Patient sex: M
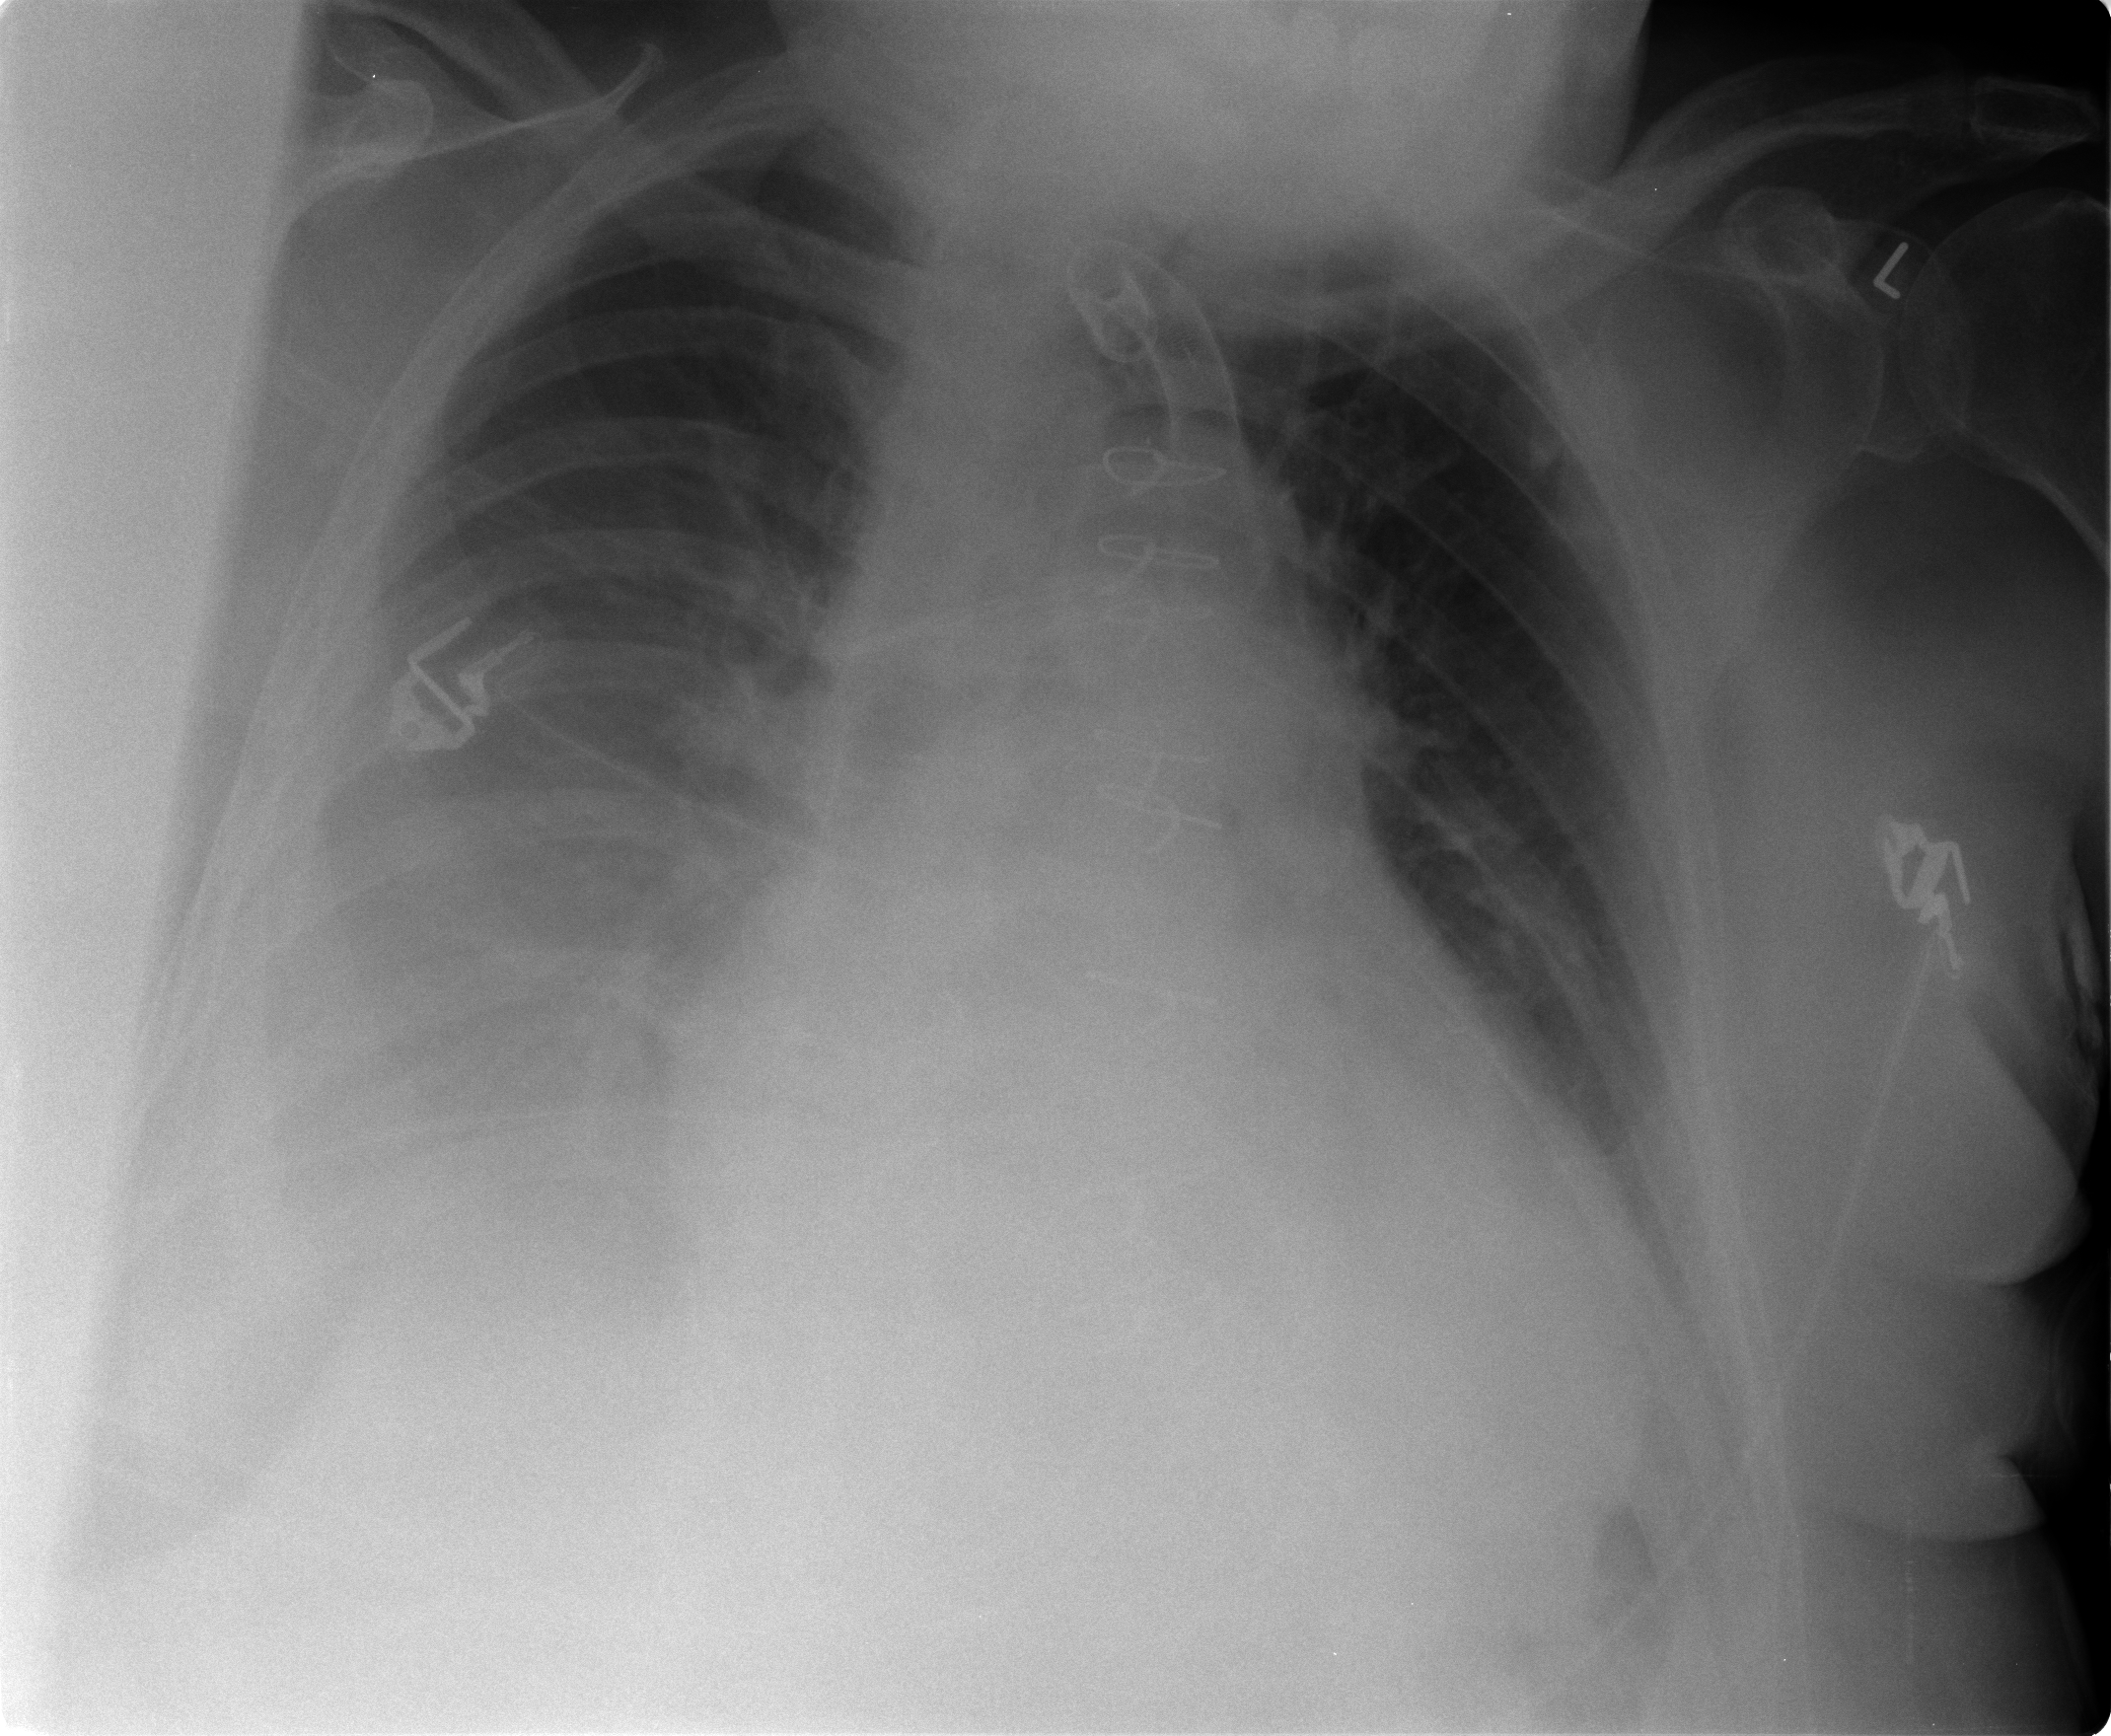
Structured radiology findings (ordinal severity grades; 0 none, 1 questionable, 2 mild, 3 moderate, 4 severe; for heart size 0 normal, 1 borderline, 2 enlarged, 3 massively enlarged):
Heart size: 2
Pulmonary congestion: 1
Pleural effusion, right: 3
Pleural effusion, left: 2
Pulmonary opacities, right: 1
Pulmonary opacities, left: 0
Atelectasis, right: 2
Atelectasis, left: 1